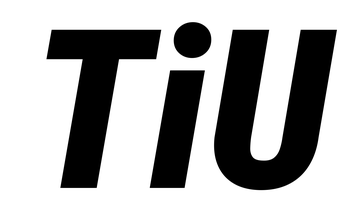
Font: Roboto-Italic_Condensed_Black_Italic